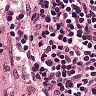
Metastatic tissue present: no